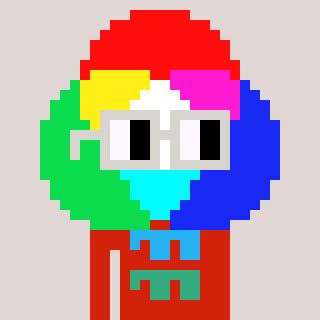
a pixel art character with square light gray glasses, a color circle-shaped head and a red-colored body on a warm background